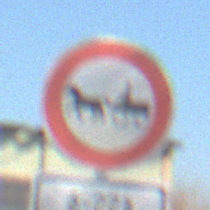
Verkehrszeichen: VerbotGespannfuhrwerke
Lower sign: ZeitangabenMitBeschraenkungAufWochentage4
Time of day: Midday
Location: Outdoor (Suburban)
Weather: PartlyCloudy
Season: NotSpecified
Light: Natural